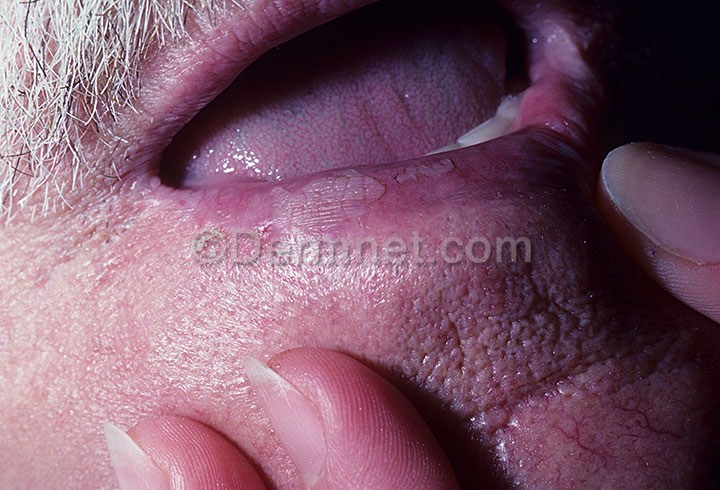
Disease: Actinic Keratosis Basal Cell Carcinoma and other Malignant Lesions